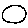
Label: circle